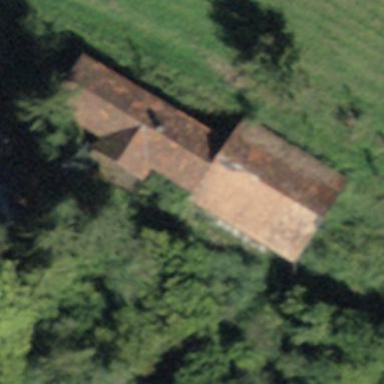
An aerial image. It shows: Farm building.